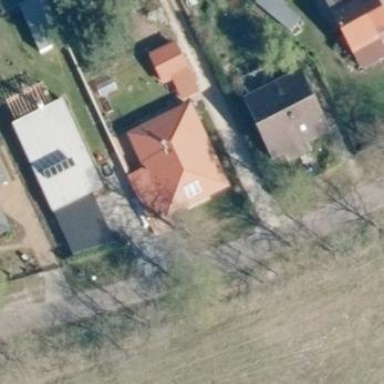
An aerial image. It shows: Simple and straightforward house.